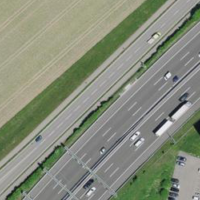
EUNIS habitat code: 57
Species observed at this site:
Milvus milvus
Corvus corone
Columba palumbus